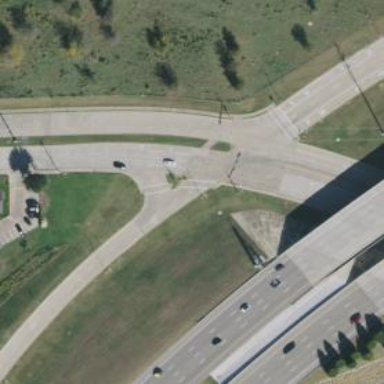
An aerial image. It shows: Secondary link road.